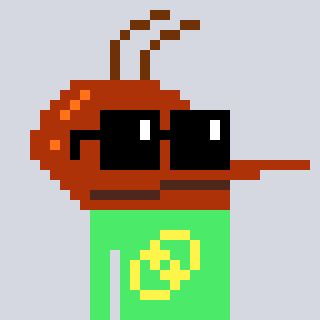
a pixel art character with square black sunglasses, a mosquito-shaped head and a teal-colored body on a cool background